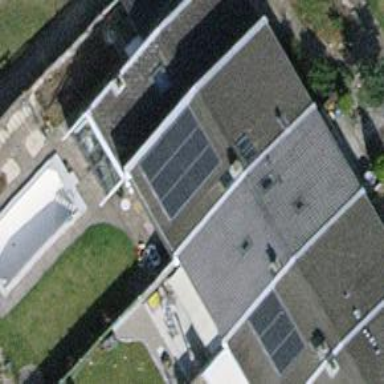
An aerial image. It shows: Small solar photovoltaic generator installed on roof.